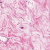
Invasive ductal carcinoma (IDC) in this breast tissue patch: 0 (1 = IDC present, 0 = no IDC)